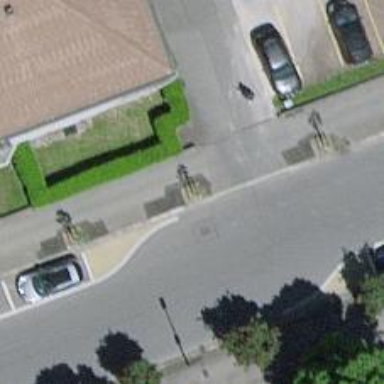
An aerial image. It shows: Street tree with broadleaved leaves.